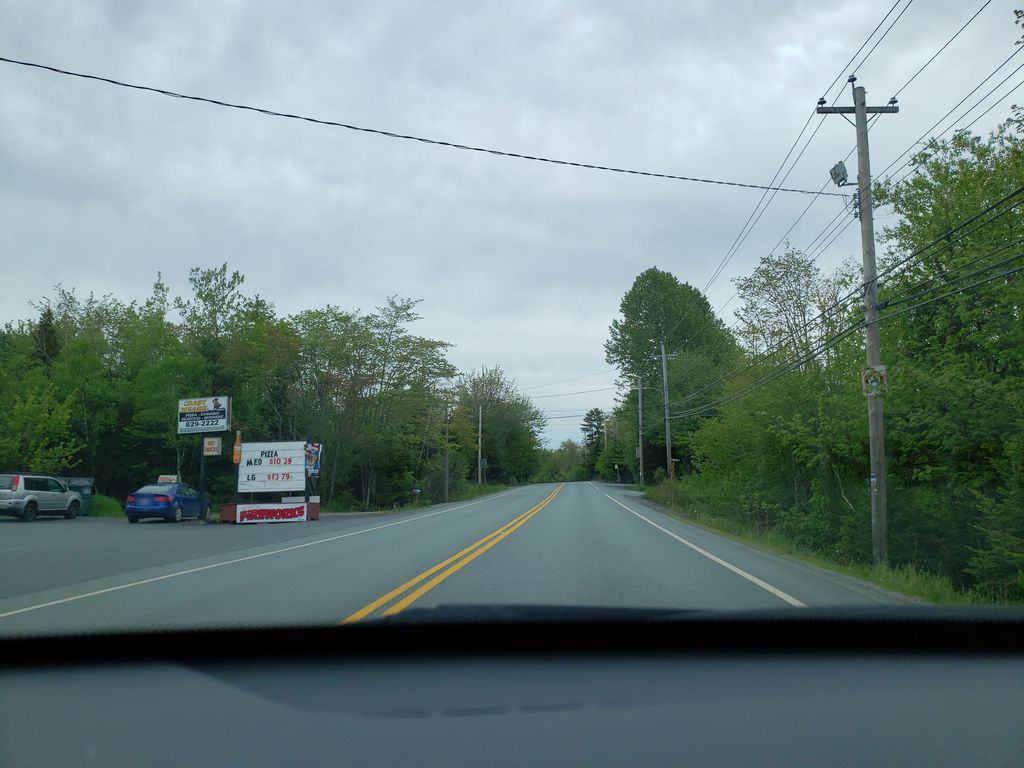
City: halifax